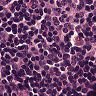
Metastatic tissue present: no